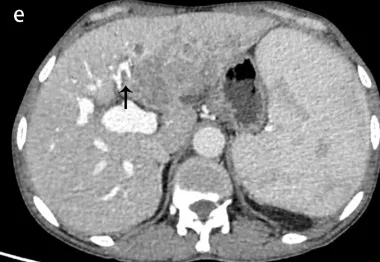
Presentation of two downstaged patients with HCC. (E) Contrast-enhanced CT showed tumor thrombus in the left main trunk of the portal vein with enhancement during the portal venous phase (black arrow).
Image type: radiology (ct)